Question: I'm creating a React Node.js app and I'm trying to generate a Webpack bundle containing the React source code I loaded from NPM.
However, it seems that the React code from NPM cannot be used directly in the client. It triggers this error:
'''
Uncaught ReferenceError: development is not defined
'''
The code that triggers the exception is from the React code:

Is there anything I can do to make that work?
This is my 'webpack.config.js':
'''
import _ from 'lodash';
import webpack from 'webpack';
import yargs from 'yargs';
import ExtractTextPlugin from 'extract-text-webpack-plugin';
export default {
entry: {
bundle: './src/client.js'
},
output: {
filename: '[name].js',
path: './dist/assets',
publicPath: '/assets/'
},
externals: undefined,
resolve: {
extensions: ['', '.js', '.json']
},
module: {
loaders: [
{test: /\.js/, loader: 'babel?optional=es7.objectRestSpread!client', exclude: /node_modules/ },
{test: /\.css/, loader: ExtractTextPlugin.extract("style-loader", "css-loader")},
{test: /\.less$/, loader: ExtractTextPlugin.extract("style-loader", "css-loader!less-loader")},
{test: /\.json$/, loader: 'json'},
{test: /\.jpe?g$|\.gif$|\.png$/, loader: 'file?name=[name].[ext]'},
{test: /\.eot$|\.ttf$|\.svg$|\.woff2?$/, loader: 'file?name=[name].[ext]'}
]
},
plugins: [
new webpack.DefinePlugin({
'process.env': {
'NODE_ENV': 'development'
},
'development': true
}),
new ExtractTextPlugin('[name].css')
]
};
'''
My 'client.js' file only contains this line (for the purpose of debugging this issue):
'''
import React from 'react';
'''
<URL>
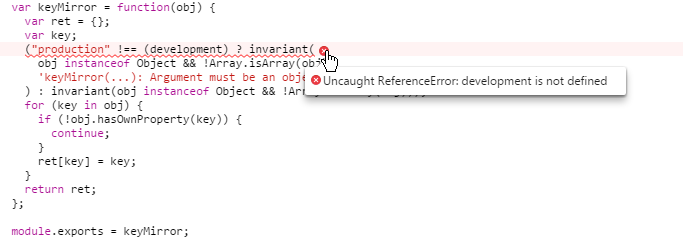
Answer: Any values passed to 'webpack.DefinePlugin' as strings are treated as code fragments--that is to say, using
'''
new webpack.DefinePlugin({
ENV: "development"
});
'''
with the code
'''
console.log(ENV);
'''
results in
'''
console.log(development);
'''
Instead, you want
'''
new webpack.DefinePlugin({
ENV: ""development""
});
'''
which will result in
'''
console.log("development");
'''
---
To fix your issue, change your plugins to
'''
plugins: [
new webpack.DefinePlugin({
'process.env': {
'NODE_ENV': "'development'"
}
}),
new ExtractTextPlugin('[name].css')
]
'''
I usually allow webpack to read from 'process.env.NODE_ENV' so that React minifies properly when you run webpack with 'NODE_ENV=production':
'''
new webpack.DefinePlugin({
"process.env": { NODE_ENV: JSON.stringify(process.env.NODE_ENV || "development") }
})
'''